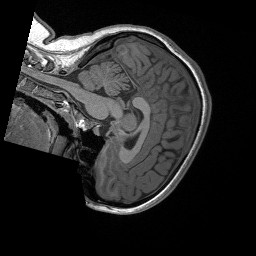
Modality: T1w
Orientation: sagittal
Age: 25
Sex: female
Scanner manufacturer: siemens
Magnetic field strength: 3 T
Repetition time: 1.56 s
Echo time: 0.00207 s